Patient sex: M
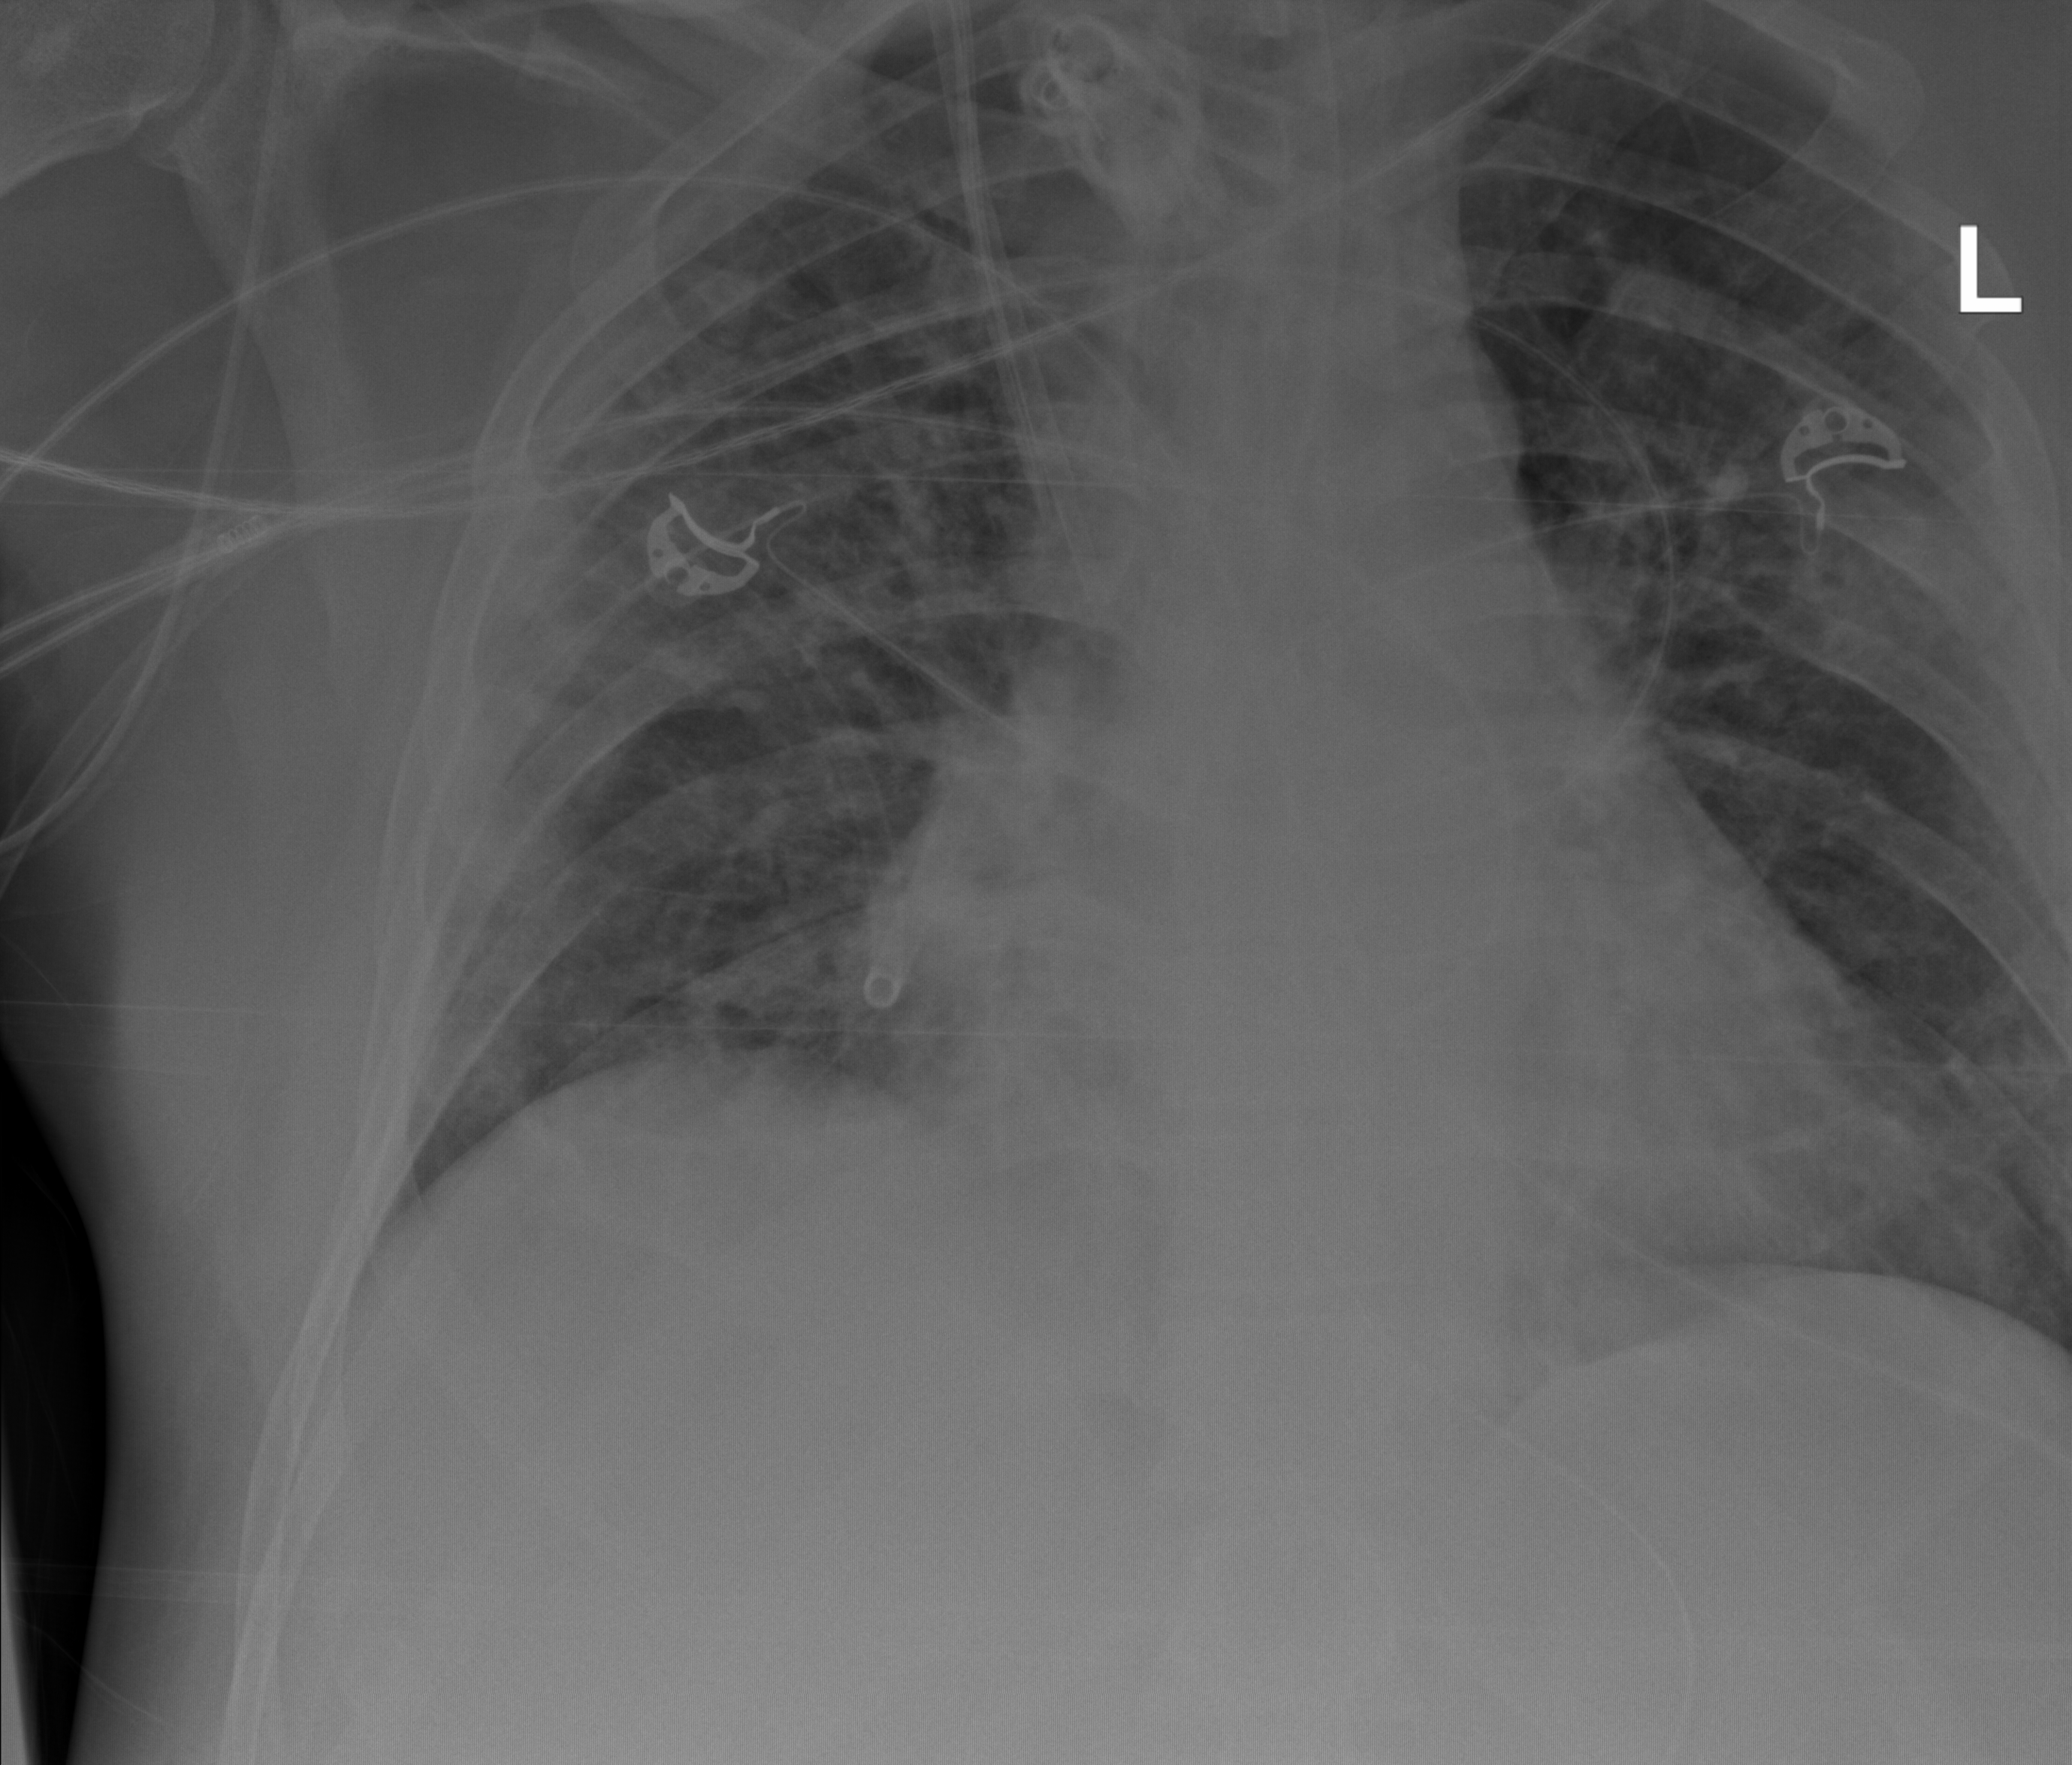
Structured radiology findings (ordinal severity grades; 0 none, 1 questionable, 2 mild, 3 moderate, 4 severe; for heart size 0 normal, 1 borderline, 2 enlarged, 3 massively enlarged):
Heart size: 2
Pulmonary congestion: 0
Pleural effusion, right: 0
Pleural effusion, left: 0
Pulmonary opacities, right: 3
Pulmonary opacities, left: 2
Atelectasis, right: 2
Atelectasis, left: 2